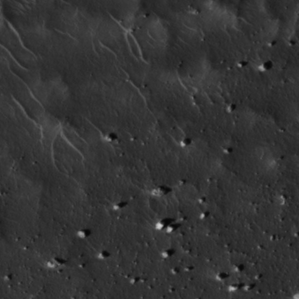
Label: non_frost